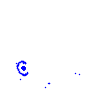
Particle: proton